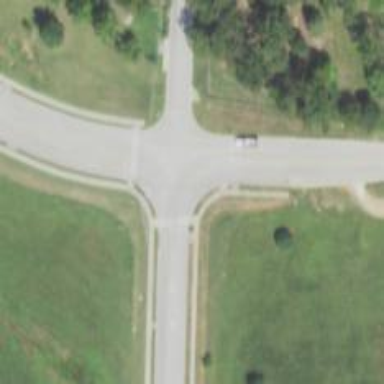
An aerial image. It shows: Road with stop sign.